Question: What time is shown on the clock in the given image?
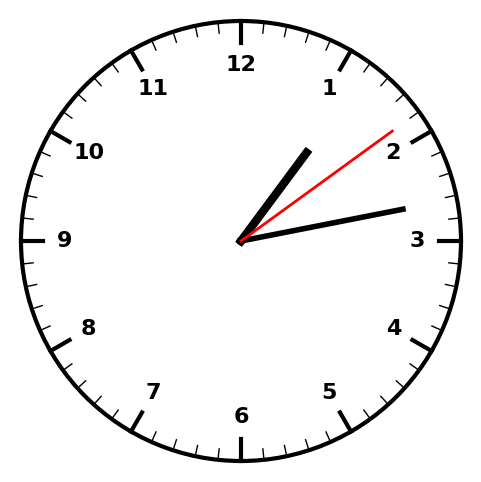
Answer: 01:13:09